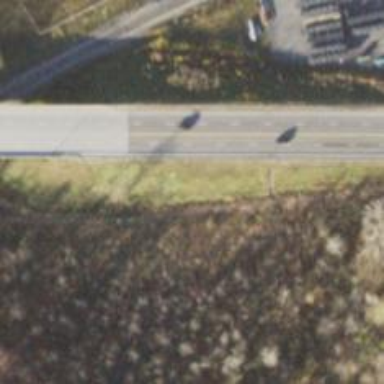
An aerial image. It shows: Trunk highway with bridge.